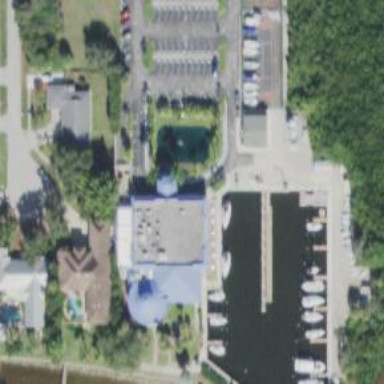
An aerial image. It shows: Sailing club.